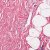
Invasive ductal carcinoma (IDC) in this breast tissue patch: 0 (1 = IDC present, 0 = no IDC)